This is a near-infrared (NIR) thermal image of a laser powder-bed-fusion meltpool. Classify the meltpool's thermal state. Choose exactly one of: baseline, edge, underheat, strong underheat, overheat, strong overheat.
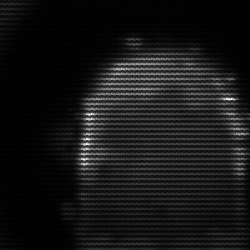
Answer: baseline